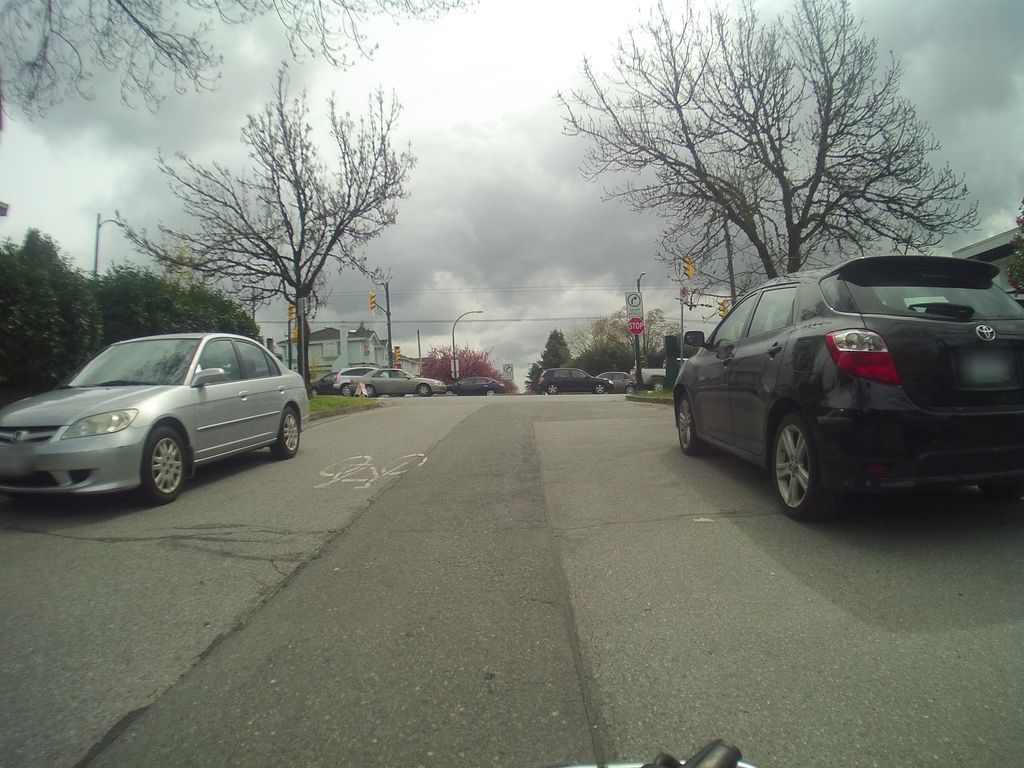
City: vancouver